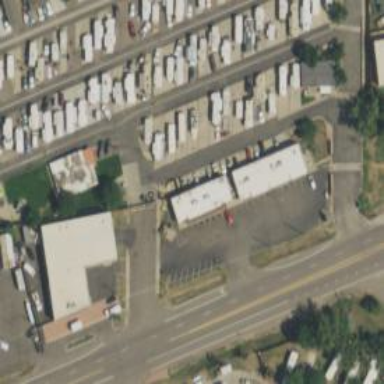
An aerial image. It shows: Convenience shop.